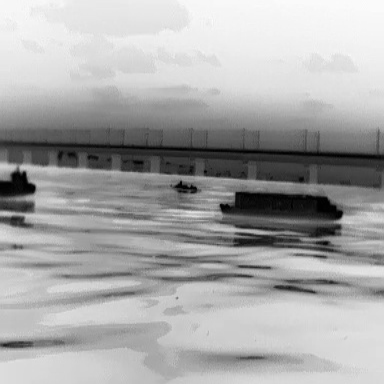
There are three objects shown in the infrared image, including a warship, a liner, and a fishing_boat.